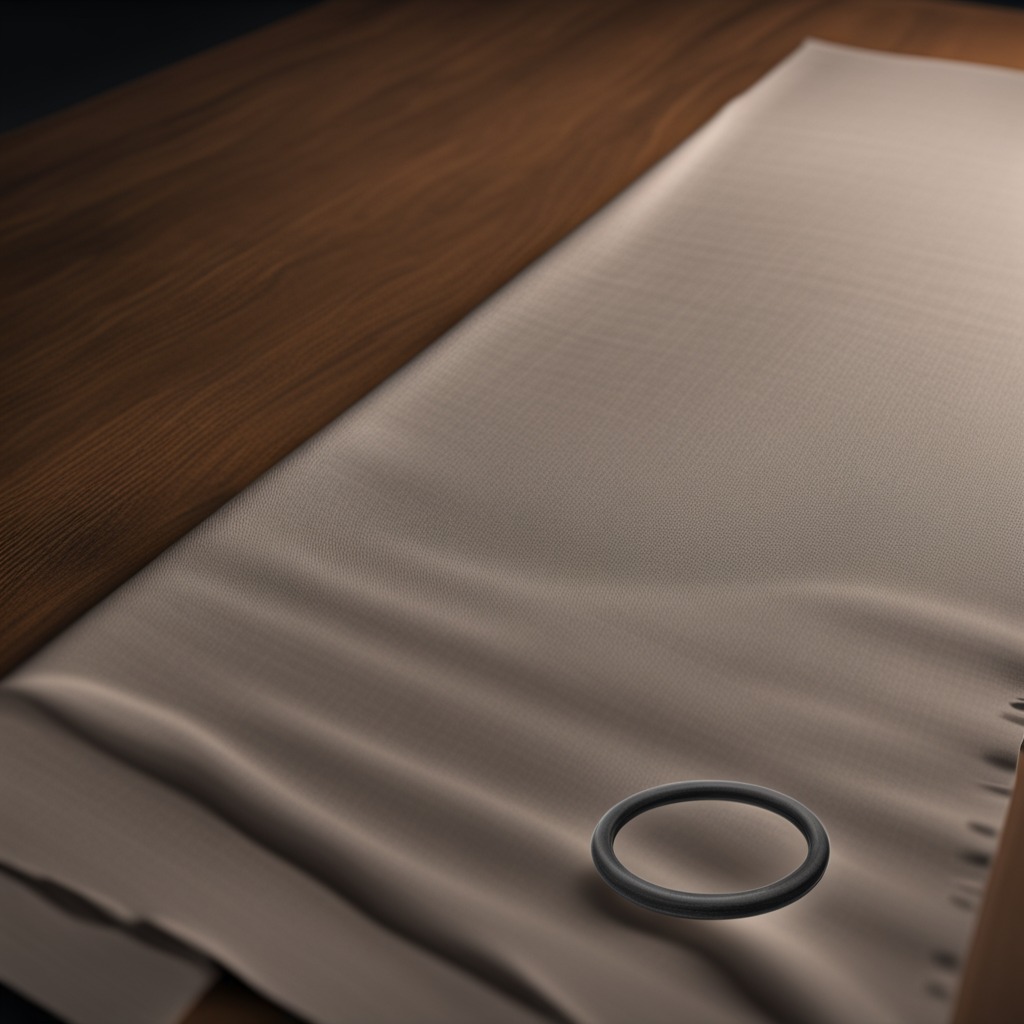
A rubber O-ring is lying on the wooden table.